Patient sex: M
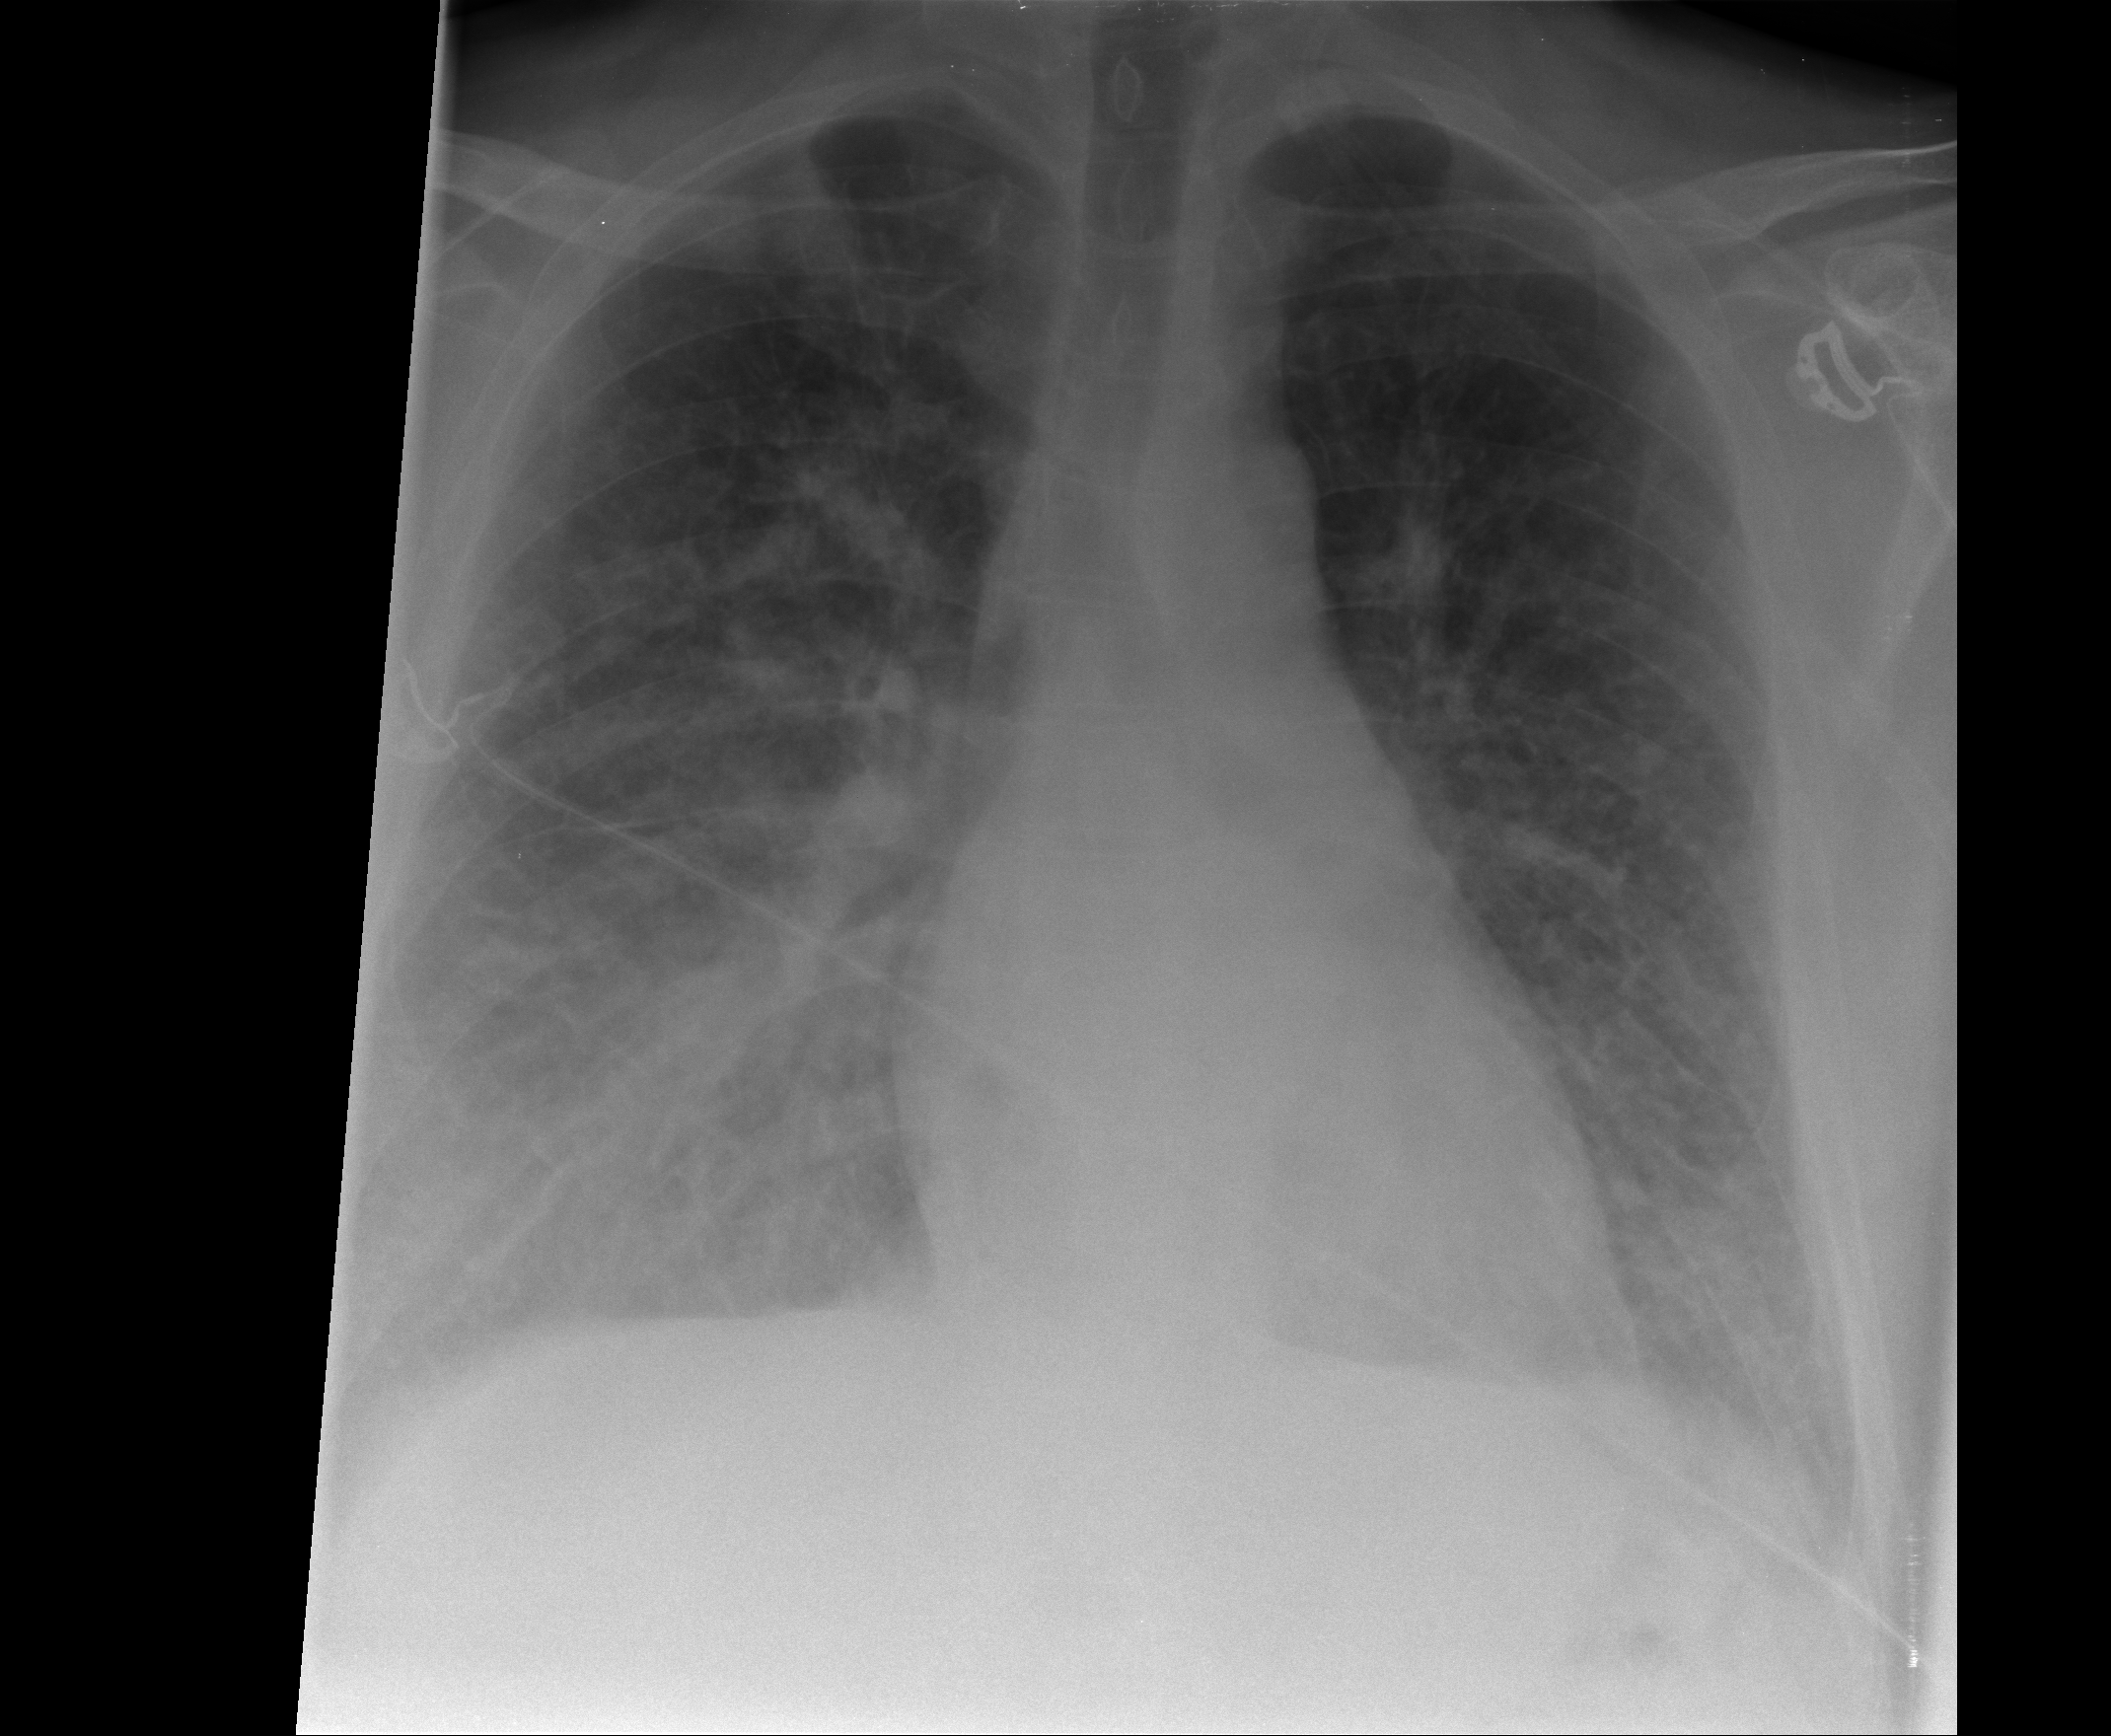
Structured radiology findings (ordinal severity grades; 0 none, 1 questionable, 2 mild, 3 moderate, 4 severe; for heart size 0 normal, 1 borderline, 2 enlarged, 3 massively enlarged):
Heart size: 0
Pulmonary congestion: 1
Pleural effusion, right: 2
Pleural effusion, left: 2
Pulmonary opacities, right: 2
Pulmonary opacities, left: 2
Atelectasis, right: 2
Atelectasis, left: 2